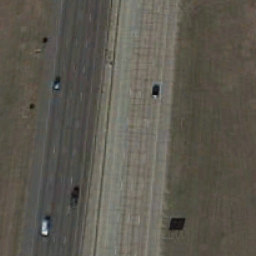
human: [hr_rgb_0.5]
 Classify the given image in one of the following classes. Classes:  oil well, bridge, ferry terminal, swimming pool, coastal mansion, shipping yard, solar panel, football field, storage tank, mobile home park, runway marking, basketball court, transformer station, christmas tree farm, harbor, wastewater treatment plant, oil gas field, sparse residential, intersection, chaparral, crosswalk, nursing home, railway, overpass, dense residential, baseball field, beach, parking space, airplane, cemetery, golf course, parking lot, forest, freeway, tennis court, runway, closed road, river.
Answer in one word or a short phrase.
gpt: freeway